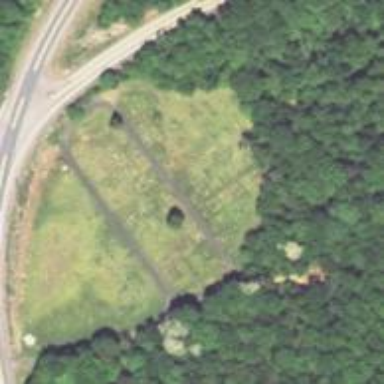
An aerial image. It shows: Cemetery.